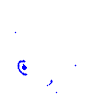
Particle: pion